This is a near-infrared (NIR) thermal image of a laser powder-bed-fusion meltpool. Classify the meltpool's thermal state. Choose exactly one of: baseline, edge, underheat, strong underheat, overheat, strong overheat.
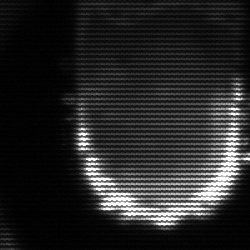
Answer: baseline